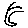
Label: moon